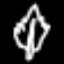
Label: leaf